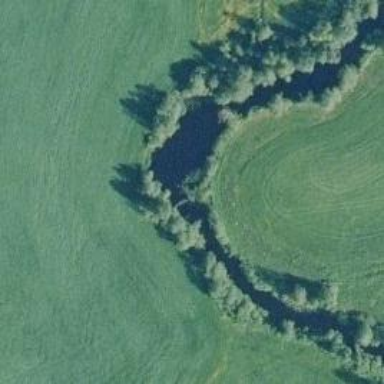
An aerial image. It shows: Beautiful river scene.